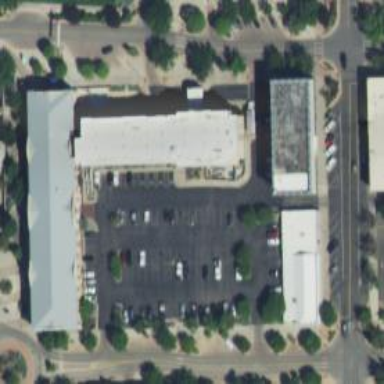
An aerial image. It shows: Parking space.